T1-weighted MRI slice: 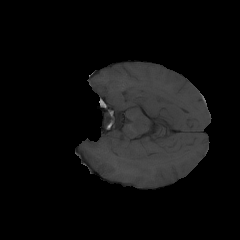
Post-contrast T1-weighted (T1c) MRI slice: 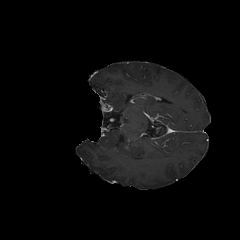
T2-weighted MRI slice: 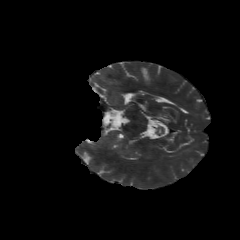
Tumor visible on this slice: no